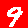
Digit: 9